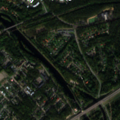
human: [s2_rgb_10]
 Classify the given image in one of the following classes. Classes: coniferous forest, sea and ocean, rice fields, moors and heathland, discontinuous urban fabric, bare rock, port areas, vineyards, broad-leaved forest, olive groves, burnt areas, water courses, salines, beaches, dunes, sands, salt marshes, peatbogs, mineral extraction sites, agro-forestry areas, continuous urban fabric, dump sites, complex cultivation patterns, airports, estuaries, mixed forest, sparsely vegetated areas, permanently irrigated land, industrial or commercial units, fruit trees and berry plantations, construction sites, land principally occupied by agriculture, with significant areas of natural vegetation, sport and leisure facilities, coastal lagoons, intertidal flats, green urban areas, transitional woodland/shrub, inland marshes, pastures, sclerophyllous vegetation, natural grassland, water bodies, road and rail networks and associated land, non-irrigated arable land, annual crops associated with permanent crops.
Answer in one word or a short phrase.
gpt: discontinuous urban fabric, industrial or commercial units, coniferous forest, mixed forest, transitional woodland/shrub